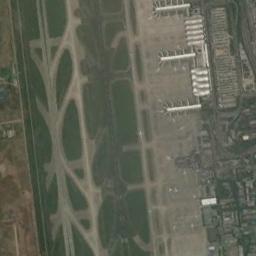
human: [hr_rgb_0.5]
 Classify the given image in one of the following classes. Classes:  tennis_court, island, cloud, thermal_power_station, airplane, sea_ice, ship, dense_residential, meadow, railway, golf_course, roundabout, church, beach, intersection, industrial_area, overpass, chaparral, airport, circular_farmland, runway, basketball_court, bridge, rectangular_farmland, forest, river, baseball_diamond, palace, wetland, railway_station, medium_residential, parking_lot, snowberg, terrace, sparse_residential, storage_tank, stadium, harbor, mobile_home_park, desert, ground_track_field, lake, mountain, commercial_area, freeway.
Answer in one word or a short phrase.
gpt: airport